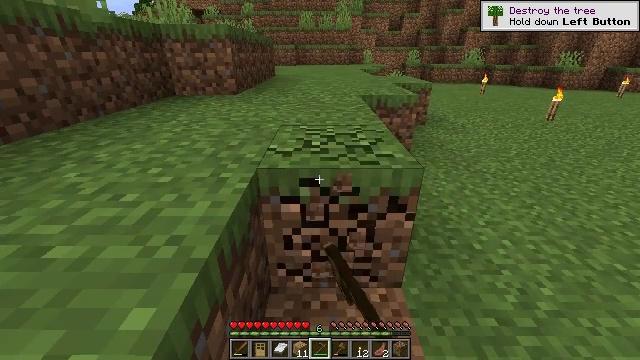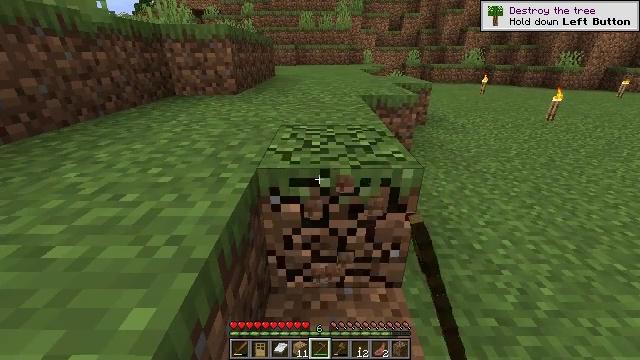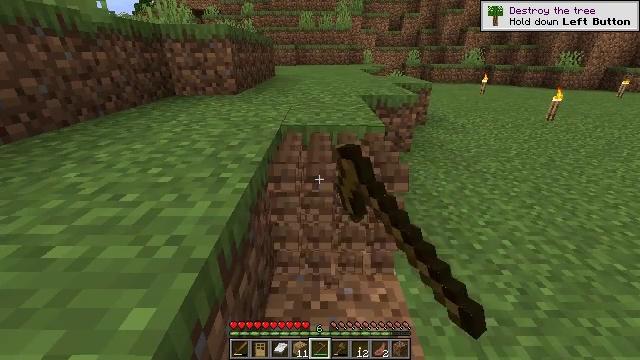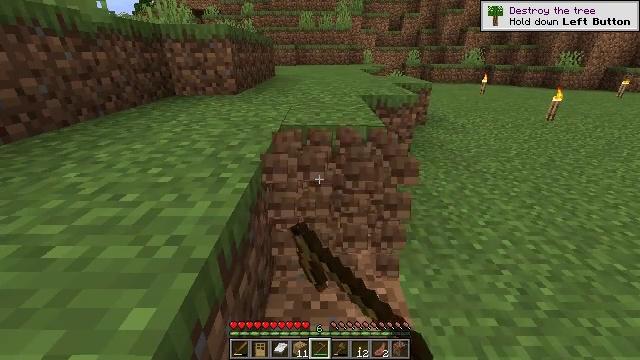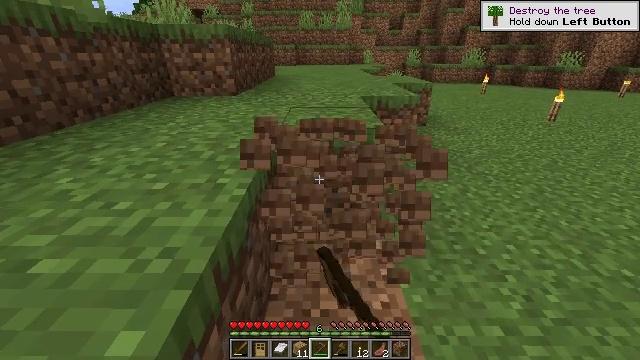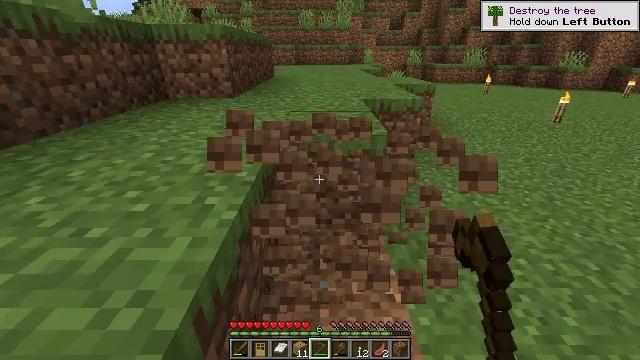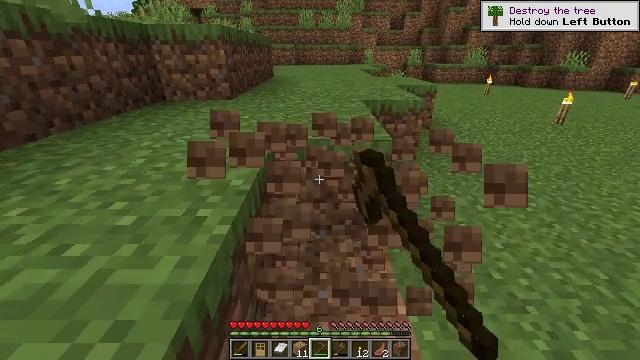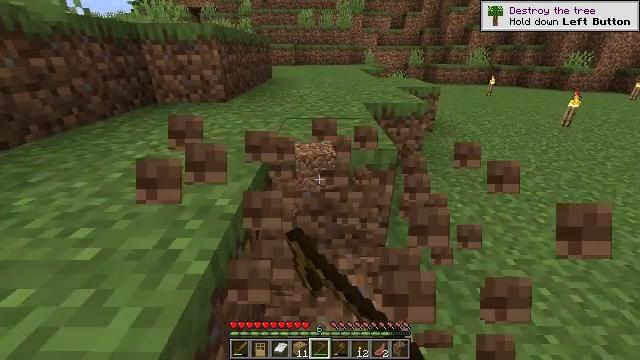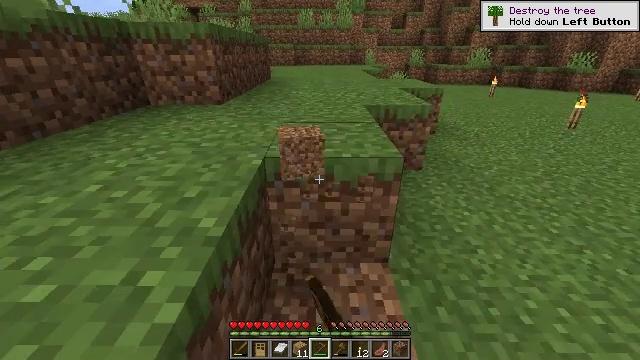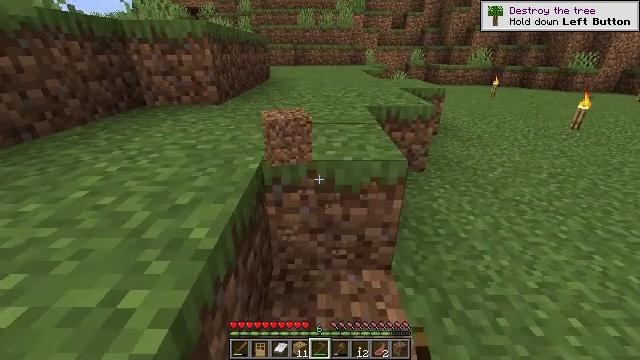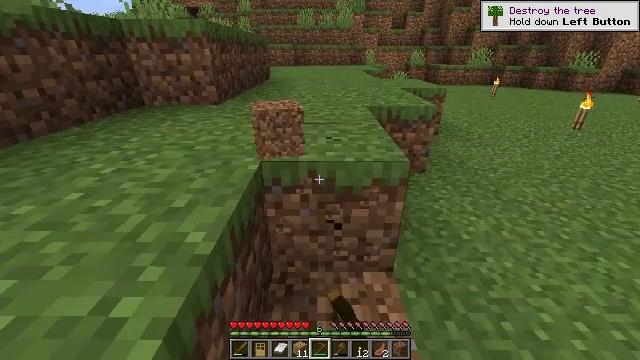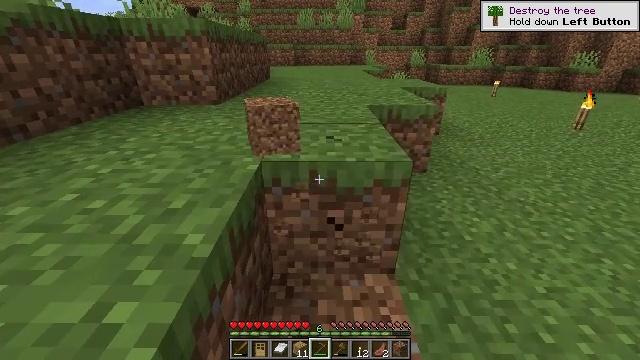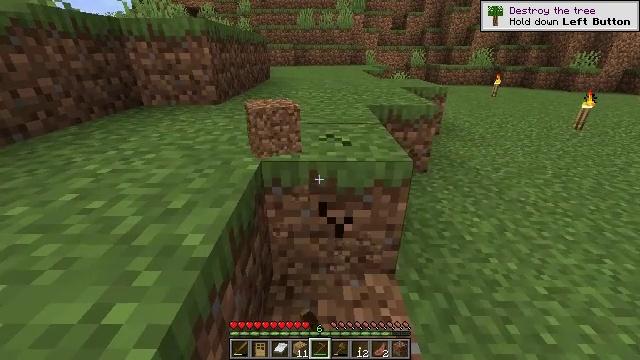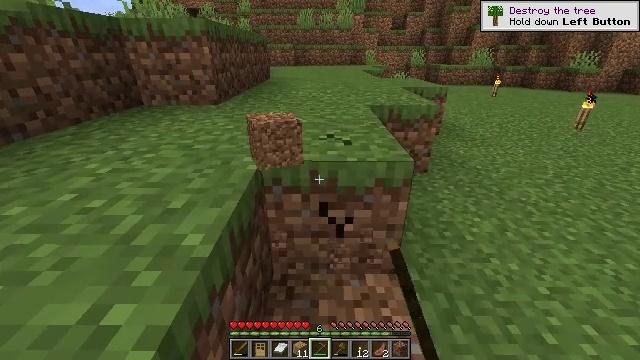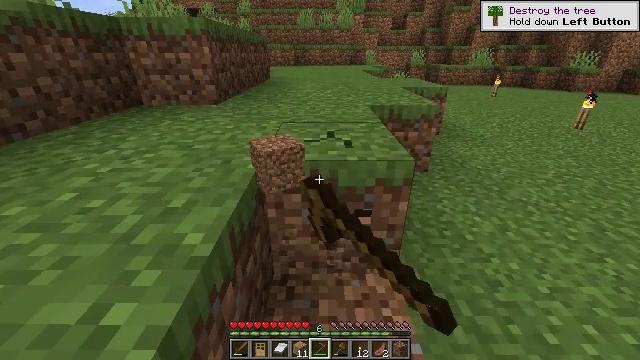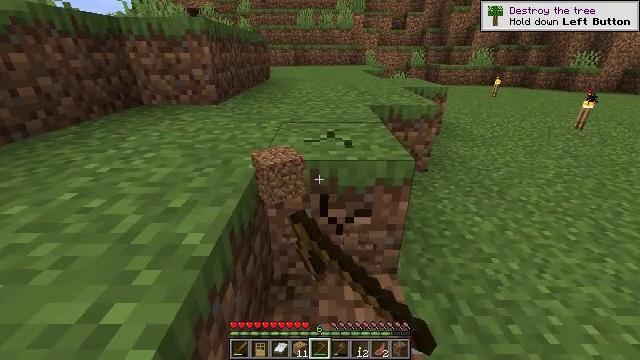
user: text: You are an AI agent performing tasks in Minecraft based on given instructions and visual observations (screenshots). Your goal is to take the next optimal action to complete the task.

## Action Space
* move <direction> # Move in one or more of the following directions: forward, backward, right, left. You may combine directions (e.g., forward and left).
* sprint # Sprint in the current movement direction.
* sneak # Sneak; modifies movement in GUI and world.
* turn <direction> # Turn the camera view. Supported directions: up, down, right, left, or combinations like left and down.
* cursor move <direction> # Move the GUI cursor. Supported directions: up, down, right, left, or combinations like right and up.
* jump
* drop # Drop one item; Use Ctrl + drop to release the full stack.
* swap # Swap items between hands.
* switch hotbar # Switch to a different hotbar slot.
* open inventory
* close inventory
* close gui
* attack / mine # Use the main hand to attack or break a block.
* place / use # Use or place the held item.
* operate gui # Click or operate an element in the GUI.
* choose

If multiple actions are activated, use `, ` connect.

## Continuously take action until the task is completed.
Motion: motion action
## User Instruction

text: Collect the grass block using a shovel.
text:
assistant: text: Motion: attack / mine
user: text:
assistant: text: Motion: attack / mine
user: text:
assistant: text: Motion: attack / mine
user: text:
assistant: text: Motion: move forward, attack / mine
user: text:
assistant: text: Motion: move forward, attack / mine
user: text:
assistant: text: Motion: move forward, attack / mine
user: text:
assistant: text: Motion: move forward, attack / mine
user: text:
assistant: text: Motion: attack / mine
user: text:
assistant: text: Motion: attack / mine
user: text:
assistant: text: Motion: attack / mine
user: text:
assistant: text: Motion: attack / mine
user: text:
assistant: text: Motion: attack / mine
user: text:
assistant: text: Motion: attack / mine
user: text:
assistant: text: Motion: attack / mine
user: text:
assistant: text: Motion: attack / mine
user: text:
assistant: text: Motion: attack / mine
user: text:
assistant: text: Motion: attack / mine
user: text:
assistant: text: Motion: attack / mine
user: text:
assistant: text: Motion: attack / mine
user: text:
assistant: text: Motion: attack / mine
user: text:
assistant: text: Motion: attack / mine
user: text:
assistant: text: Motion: attack / mine
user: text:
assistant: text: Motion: attack / mine
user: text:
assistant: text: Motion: attack / mine
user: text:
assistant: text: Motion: attack / mine
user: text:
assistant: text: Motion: attack / mine
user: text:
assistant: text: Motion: attack / mine
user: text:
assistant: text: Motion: attack / mine
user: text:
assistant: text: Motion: attack / mine
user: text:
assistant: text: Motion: attack / mine